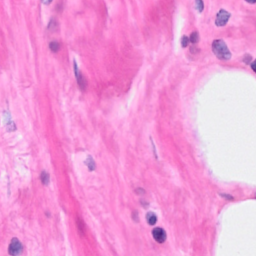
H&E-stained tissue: Breast